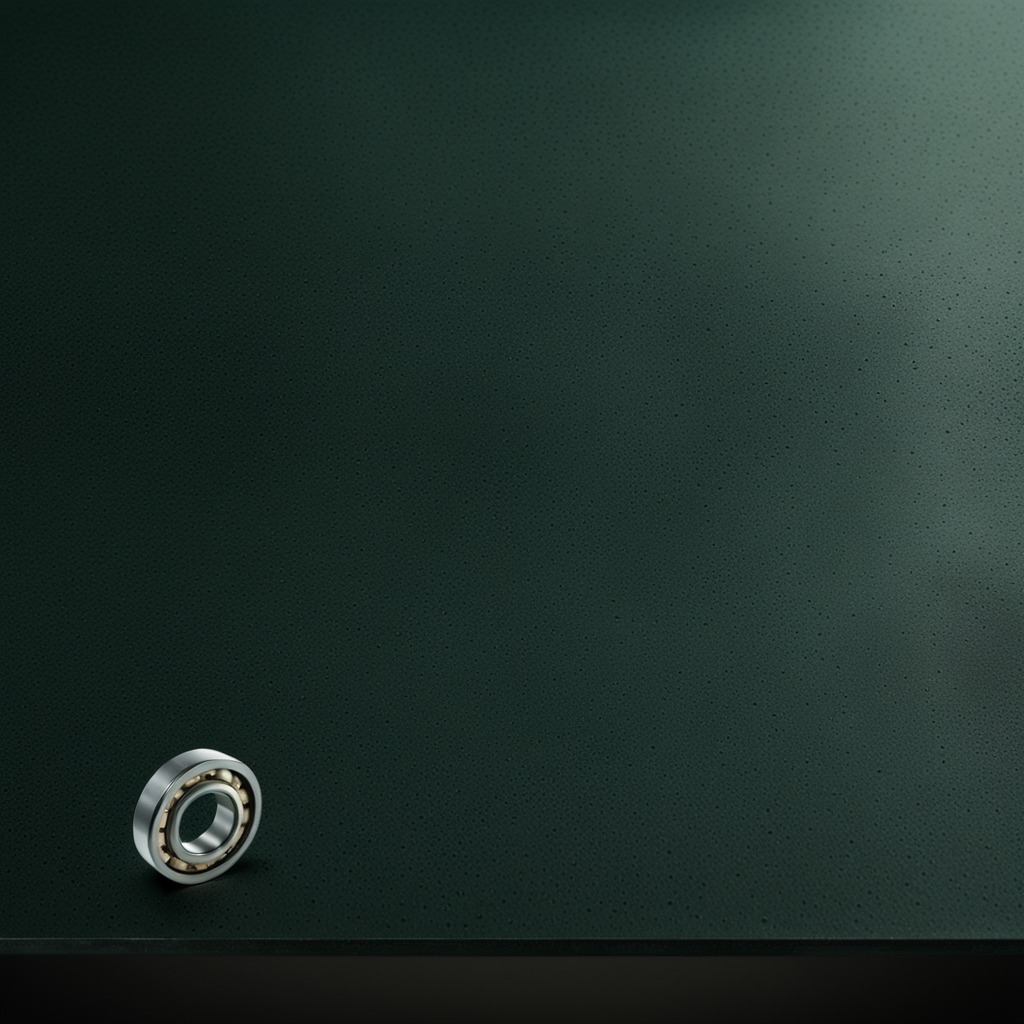
A metal ball bearing is lying on the clean granite tabletop inside a workshop at night dim ambient light soft shadows worn but beneath the mat.